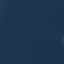
Land use / land cover: SeaLake